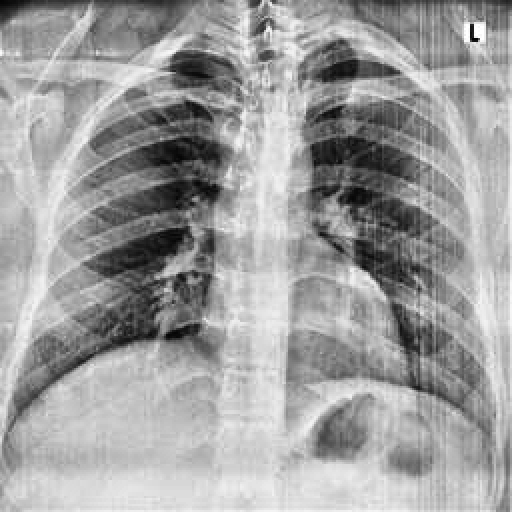
Finding: NORMAL